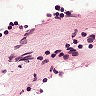
Metastatic tissue present: no